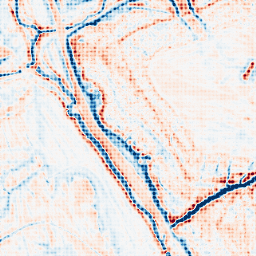
Category: edge_preserving
Decomposition family: bilateral
Decomposition parameters: d: 15
sigma_color: 100
sigma_space: 75
Upsampling method: sinc_blackman
Upsampling parameters: scale: 4
kernel_size: 4
Upsampling scale: 4